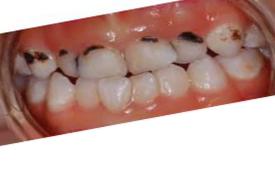
Condition: Caries